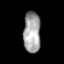
Tissue: prostate
Cell type: Fibroblasts
Senescence score: 0.6896
Nuclear area (px): 692
Mean DAPI intensity: 161.903